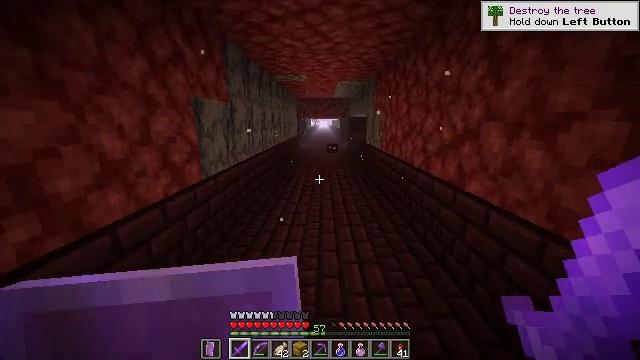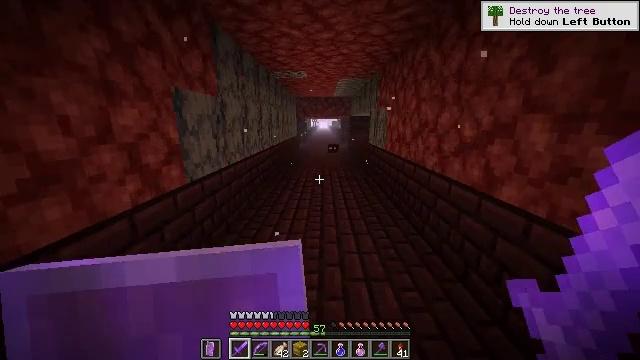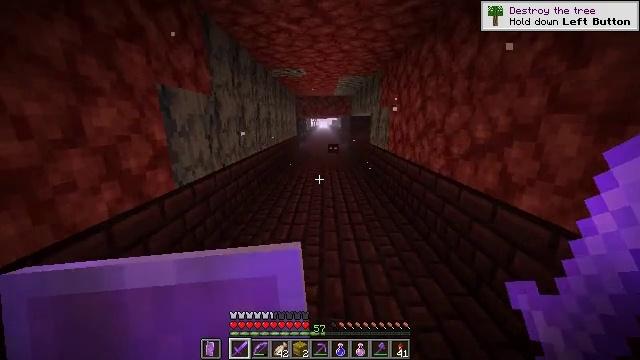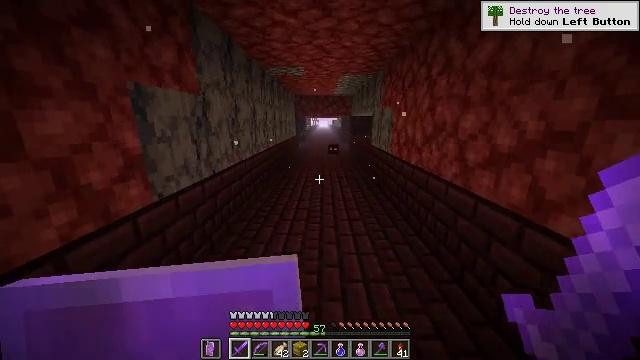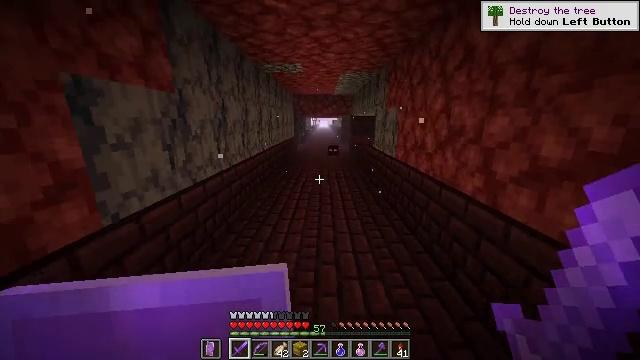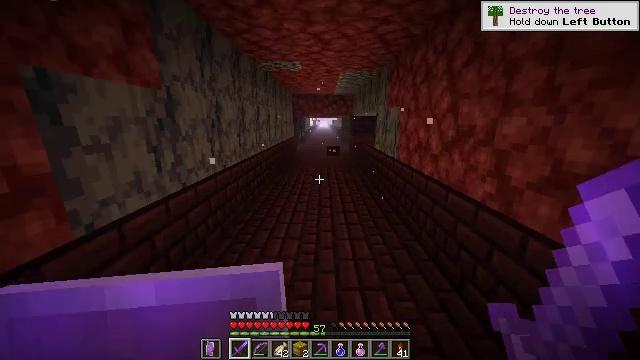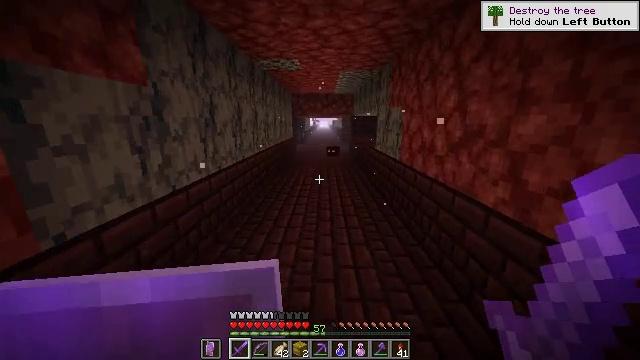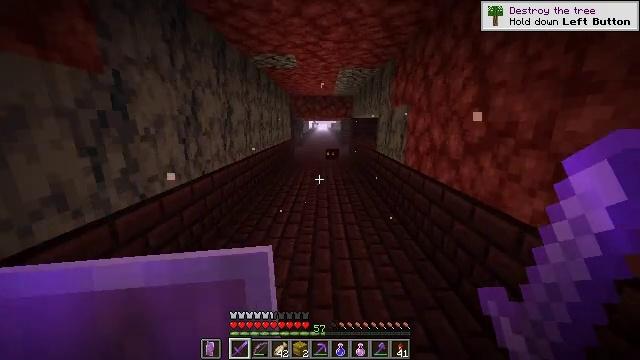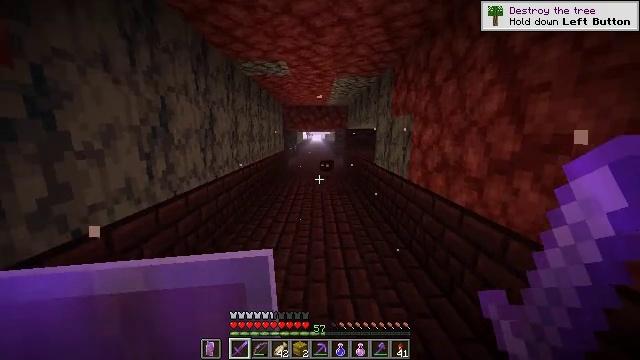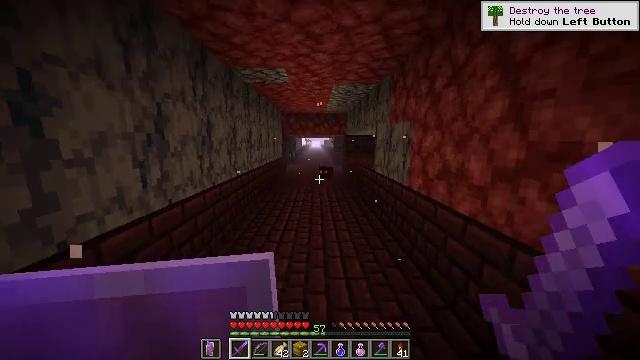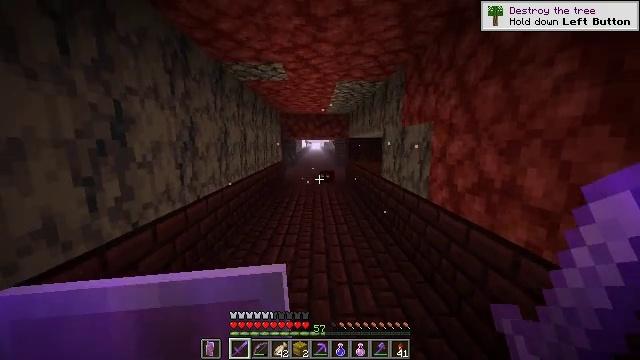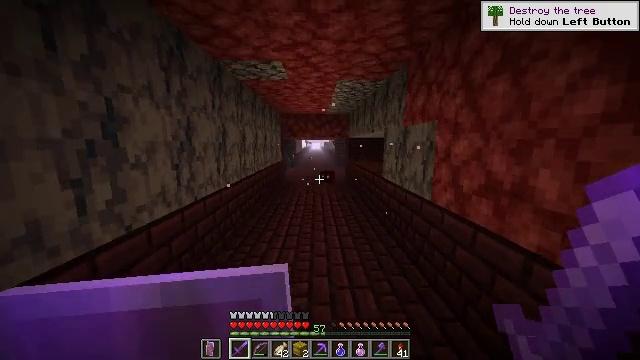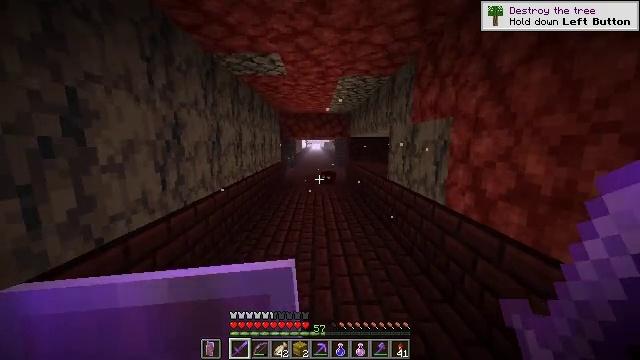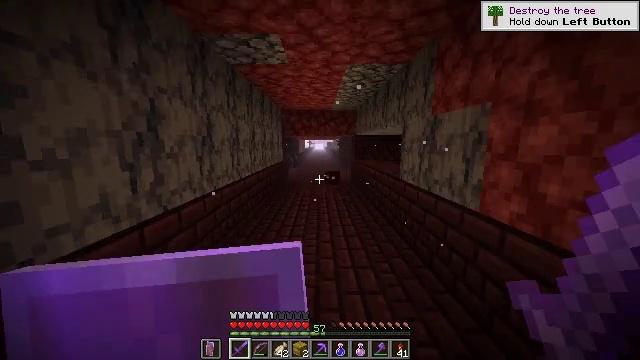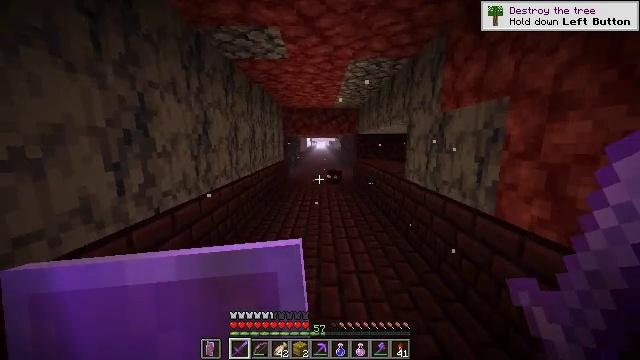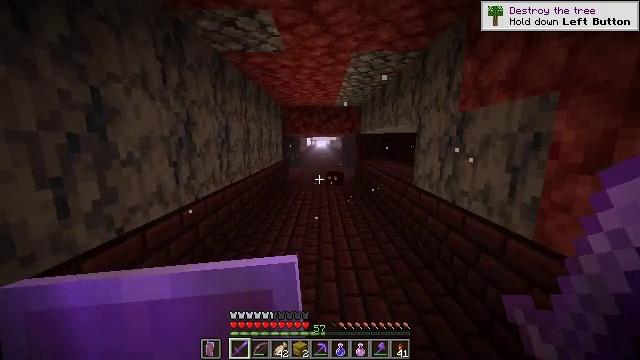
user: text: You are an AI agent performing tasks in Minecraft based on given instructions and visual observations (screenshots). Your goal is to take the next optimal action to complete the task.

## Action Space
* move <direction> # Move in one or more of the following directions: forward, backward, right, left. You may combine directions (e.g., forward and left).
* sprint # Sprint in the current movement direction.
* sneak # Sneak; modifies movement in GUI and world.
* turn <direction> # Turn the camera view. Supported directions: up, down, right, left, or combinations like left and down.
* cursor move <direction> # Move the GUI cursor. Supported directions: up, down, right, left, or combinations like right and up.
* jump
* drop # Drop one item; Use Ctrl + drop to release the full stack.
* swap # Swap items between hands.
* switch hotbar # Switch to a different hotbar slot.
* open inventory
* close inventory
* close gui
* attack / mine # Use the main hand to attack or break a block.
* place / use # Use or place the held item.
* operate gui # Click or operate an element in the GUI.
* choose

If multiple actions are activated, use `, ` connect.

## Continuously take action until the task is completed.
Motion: motion action
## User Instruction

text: Defeat a magma cube.
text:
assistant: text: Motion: move forward, sprint
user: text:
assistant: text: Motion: move forward, sprint
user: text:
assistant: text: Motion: move forward, sprint
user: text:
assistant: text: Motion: move forward, sprint
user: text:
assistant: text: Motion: move forward, sprint
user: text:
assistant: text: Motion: move forward, sprint
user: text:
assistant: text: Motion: move forward, sprint
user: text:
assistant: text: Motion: move forward, sprint, turn right and up
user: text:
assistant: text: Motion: move forward, sprint, turn up
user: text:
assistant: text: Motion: move forward, sprint
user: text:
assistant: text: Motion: move forward, sprint
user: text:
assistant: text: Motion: move forward, sprint
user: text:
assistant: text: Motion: move forward, sprint
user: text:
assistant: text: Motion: move forward, sprint
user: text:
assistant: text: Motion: move forward, sprint
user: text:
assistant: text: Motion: move forward, sprint
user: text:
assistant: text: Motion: move forward, sprint
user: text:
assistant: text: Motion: move forward, sprint
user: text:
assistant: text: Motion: move forward, sprint, turn right
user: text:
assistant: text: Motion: move forward, sprint
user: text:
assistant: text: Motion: move forward, sprint
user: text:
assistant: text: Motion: move forward, sprint
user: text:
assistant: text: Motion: move forward, sprint
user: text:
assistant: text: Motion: move forward, sprint
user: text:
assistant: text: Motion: move forward, sprint
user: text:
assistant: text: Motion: move forward, sprint, turn down
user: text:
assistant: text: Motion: move forward, sprint, turn down
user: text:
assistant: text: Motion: move forward, sprint, turn down
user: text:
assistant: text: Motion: move forward, sprint
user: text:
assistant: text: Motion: move forward, sprint